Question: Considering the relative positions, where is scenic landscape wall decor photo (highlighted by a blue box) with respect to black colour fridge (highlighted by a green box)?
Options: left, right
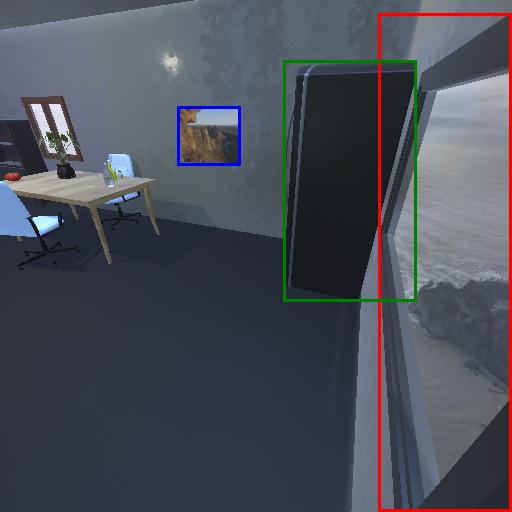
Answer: left